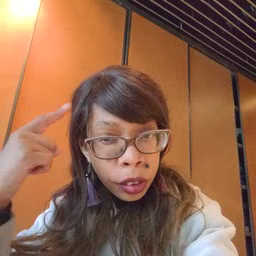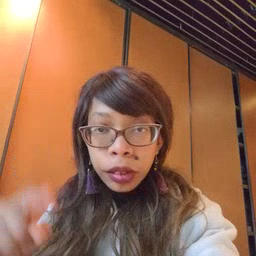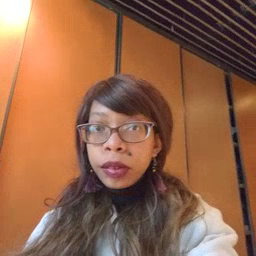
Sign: for